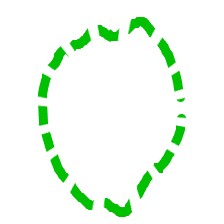
Shape: circle